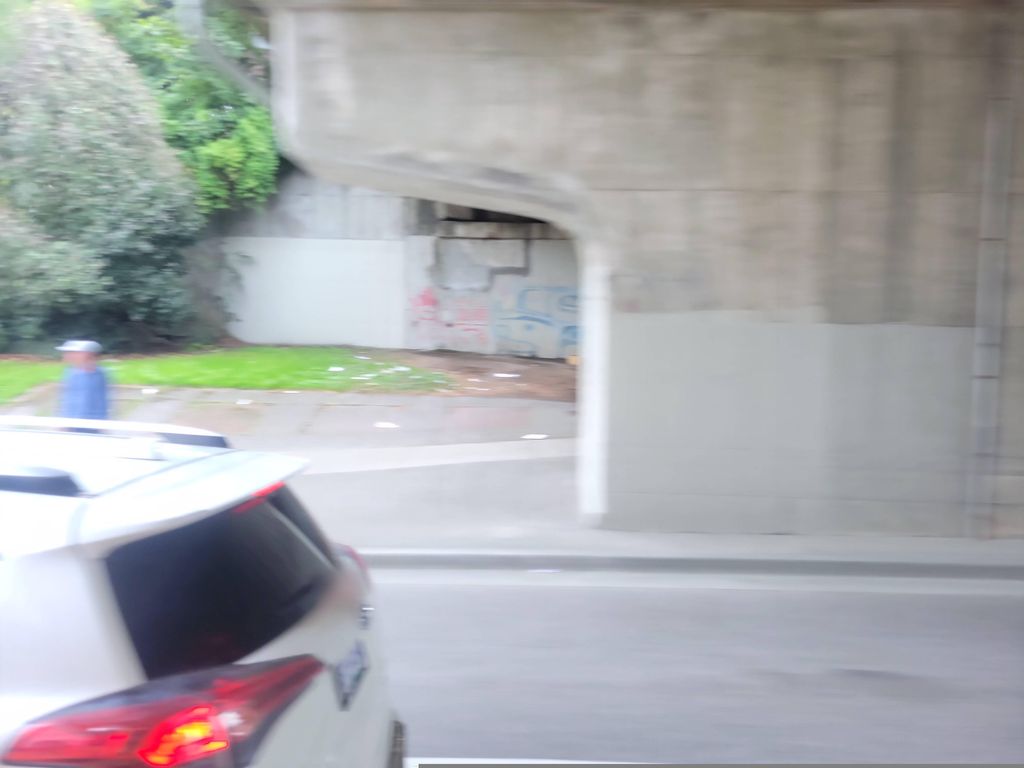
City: vancouver